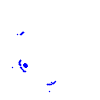
Particle: pion